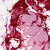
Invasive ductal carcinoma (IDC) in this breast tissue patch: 0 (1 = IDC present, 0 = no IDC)